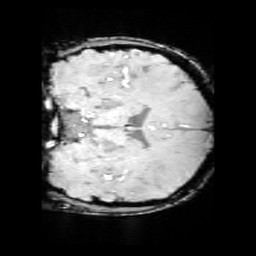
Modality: SWI
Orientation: coronal
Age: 9
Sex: male
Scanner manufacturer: siemens
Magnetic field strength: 3 T
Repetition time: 0.027 s
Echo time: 0.02 s